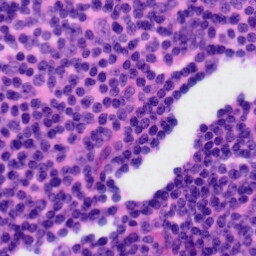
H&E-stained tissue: Tonsil